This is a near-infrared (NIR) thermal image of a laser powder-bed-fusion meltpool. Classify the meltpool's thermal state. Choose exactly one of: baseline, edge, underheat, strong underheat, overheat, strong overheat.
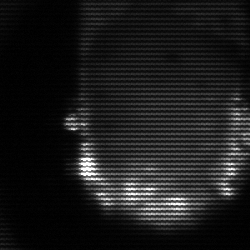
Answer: baseline